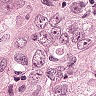
Metastatic tissue present: yes